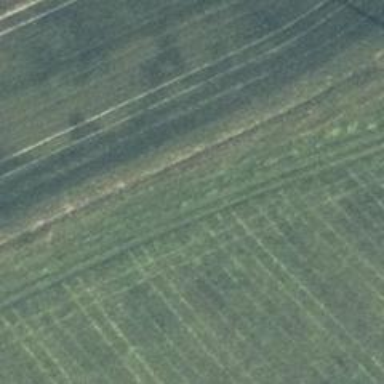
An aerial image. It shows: Grass track with excellent trail visibility.